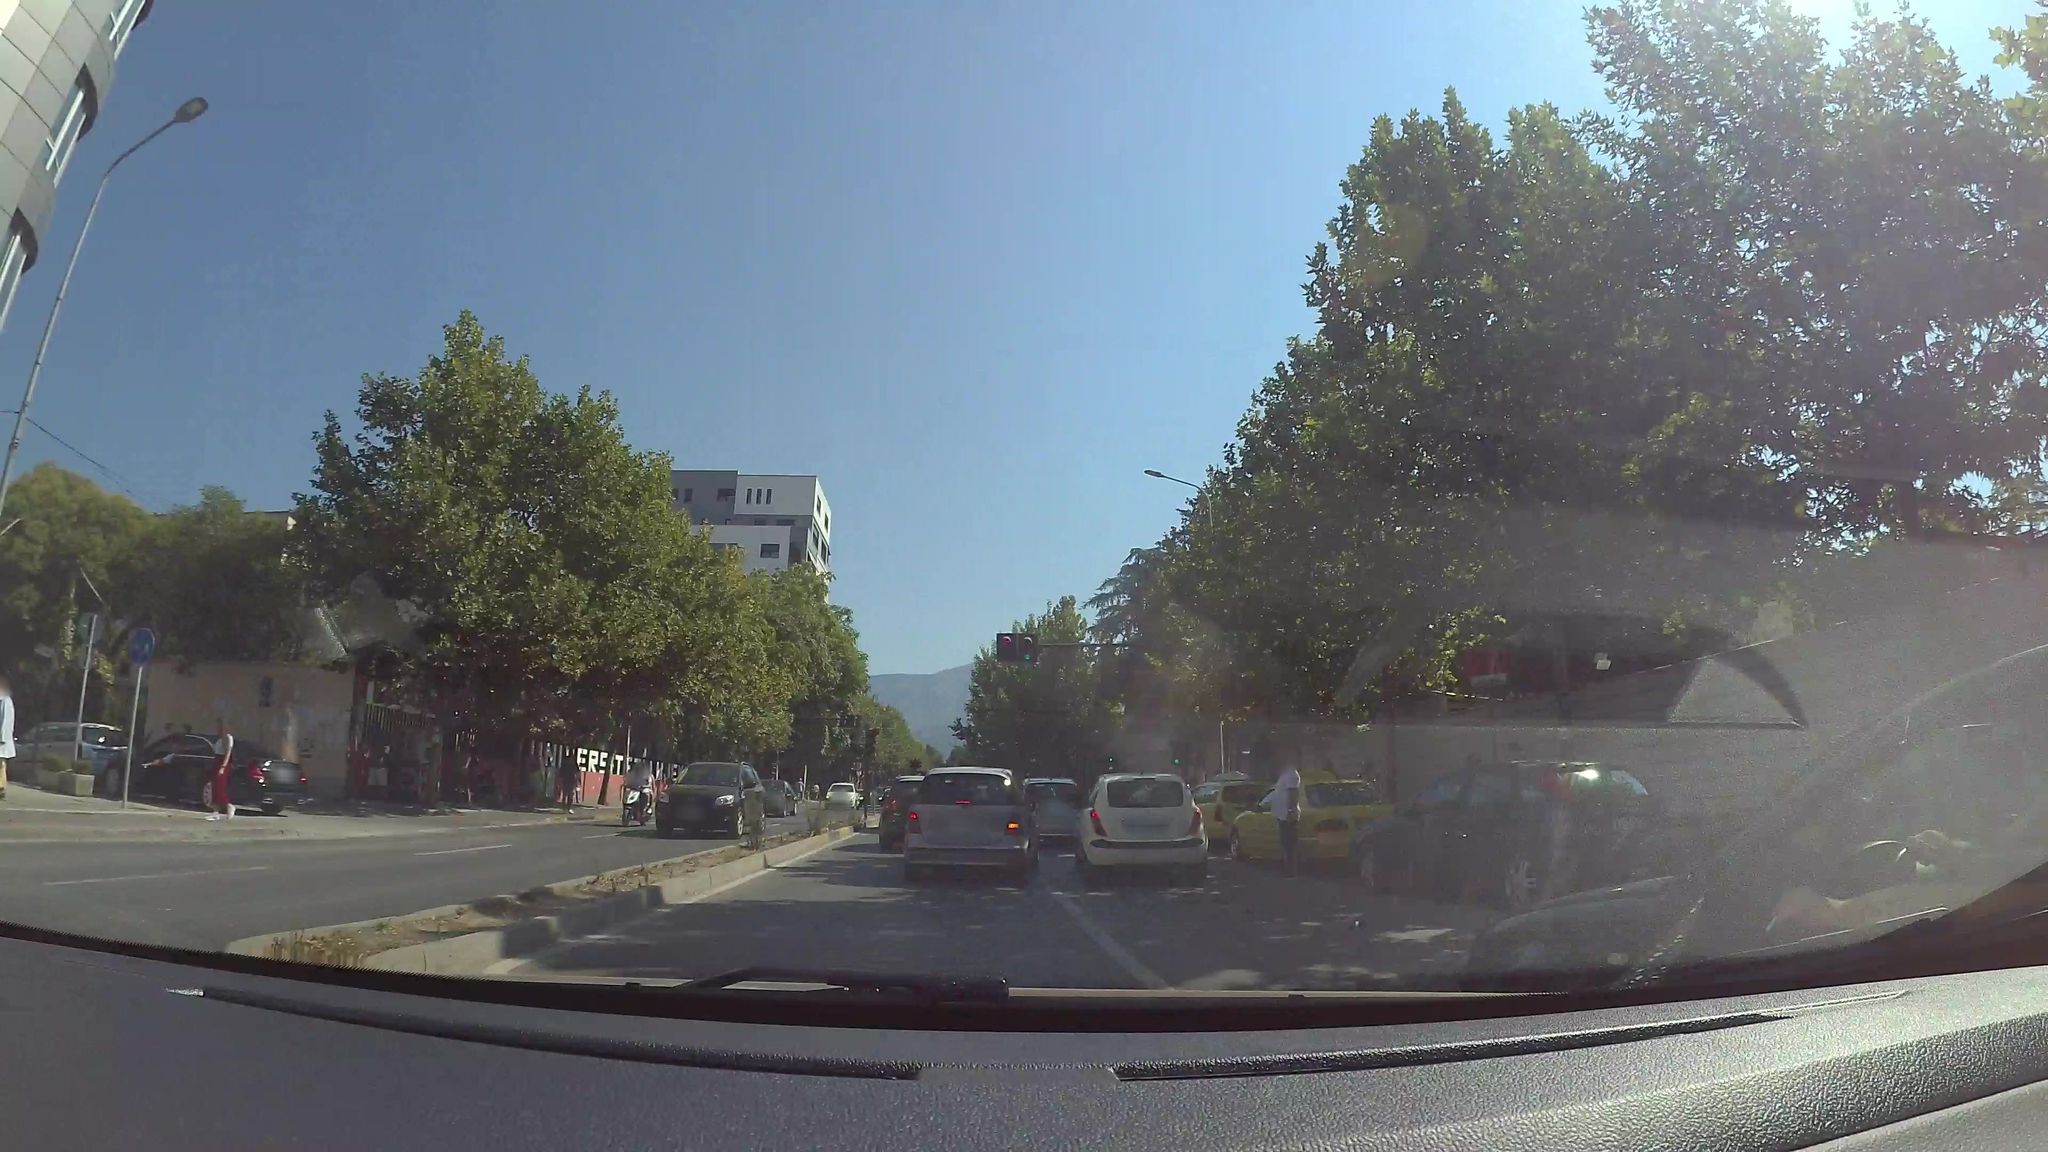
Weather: clear
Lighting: day
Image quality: good
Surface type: driving surface
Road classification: primary
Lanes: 2
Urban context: urban centre
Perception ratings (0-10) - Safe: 1.53, Lively: 8.44, Beautiful: 2.89, Boring: 5.73, Depressing: 4.52, Wealthy: 3.84